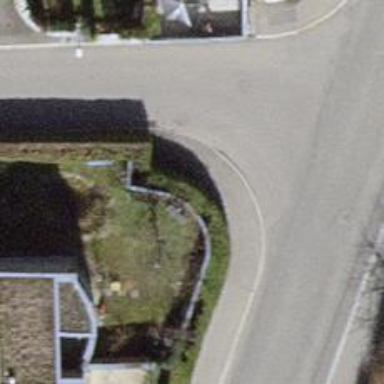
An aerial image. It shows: Hedge barrier.